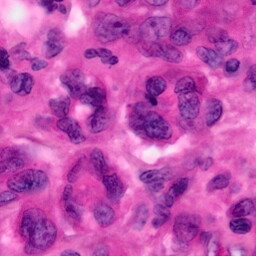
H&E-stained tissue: Pancreatic